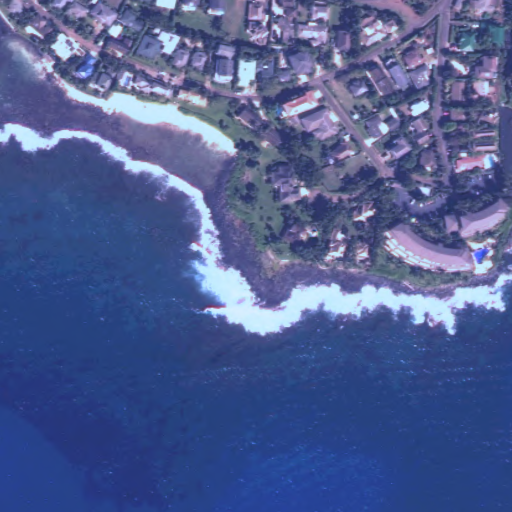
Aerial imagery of cape in Hawaii named Nahumāʻalo Point containing only unknown